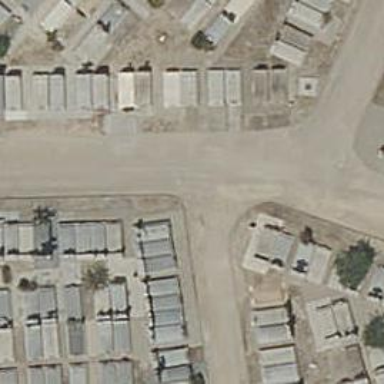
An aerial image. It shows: Concrete service road.